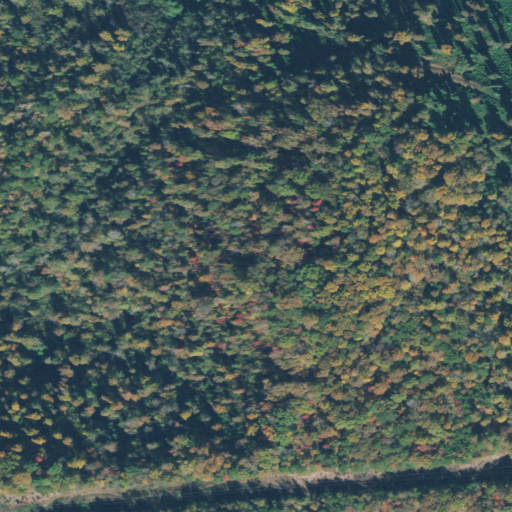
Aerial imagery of ridge(s) in Tennessee named Hogjaw Ridge containing deciduous forest, mixed forest, shrub, and pasture